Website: ulta-beauty
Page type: billing-address
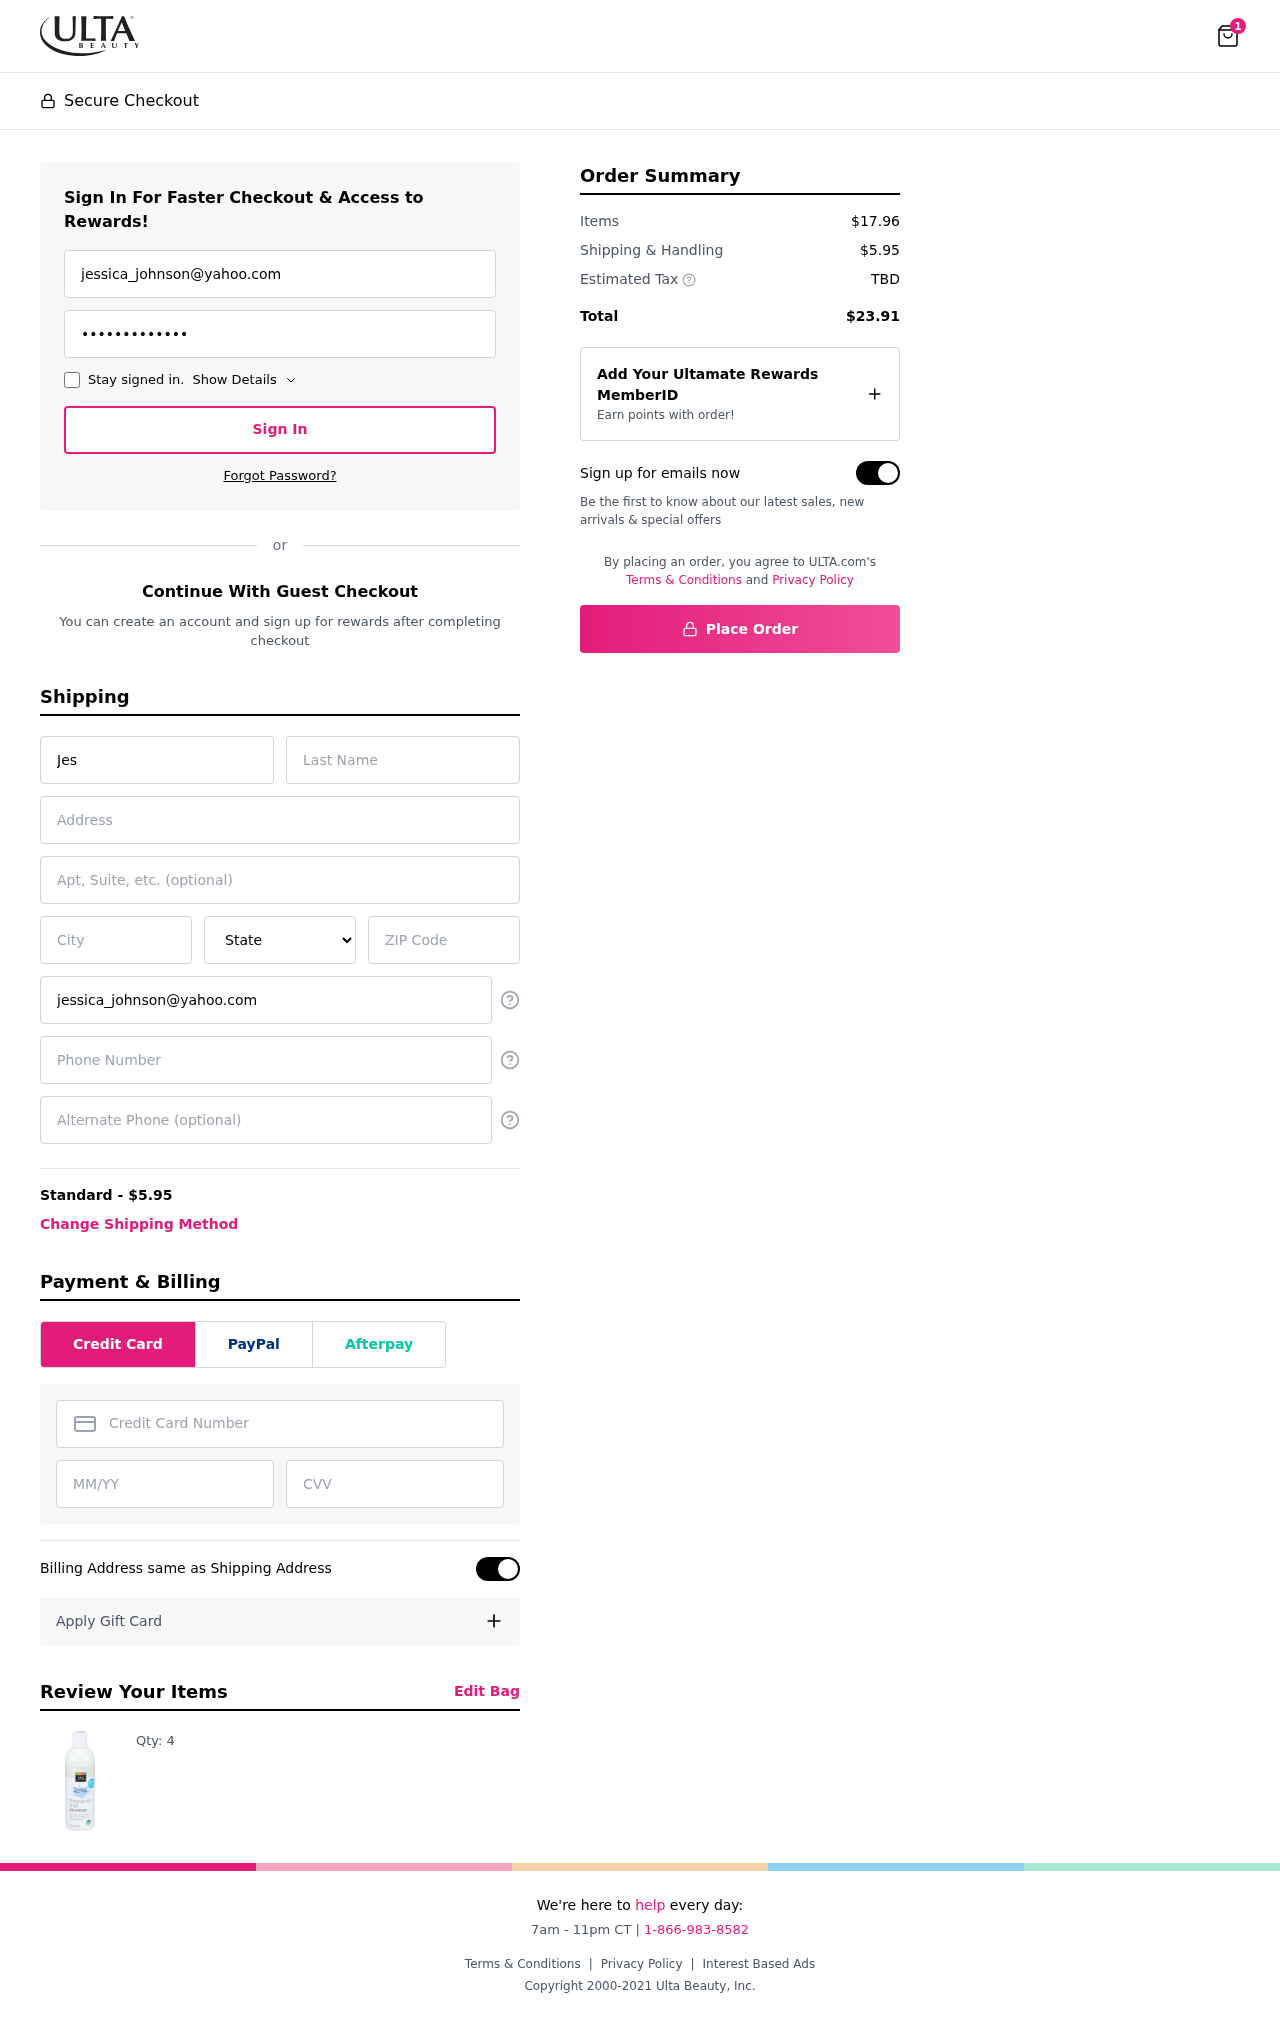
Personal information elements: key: PII_STATE
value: Alabama
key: PII_EMAIL
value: jessica_johnson@yahoo.com
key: PII_FIRSTNAME
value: Jessica
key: PII_LASTNAME
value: Johnson
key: PII_STREET
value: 9229 Holly Freeway
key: PII_CITY
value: Barryborough
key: PII_POSTCODE
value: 36316
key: PII_PHONE
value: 8938847905
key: PII_ALT_PHONE
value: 6885225366
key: PII_CARD_NUMBER
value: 4356 0105 0411 4167
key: PII_CARD_EXPIRY
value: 06/28
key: PII_CARD_CVV
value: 452
Product elements: key: PRODUCT1_QUANTITY
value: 4
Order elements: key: ORDER_NUM_ITEMS
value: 1
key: ORDER_SHIPPING_COST
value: $5.95
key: ORDER_SUBTOTAL
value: $17.96
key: ORDER_TOTAL
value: $23.91